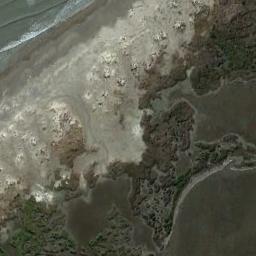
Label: wetland